Question: I have 'UIViewController' as a 'rootViewController' and I want to navigate from 'UIViewController' to 'UITabBarController' after click button1.

navigate to tab1 after click on button1. ignore other button
here is my IBAction method for btn1
'''
- (IBAction)btn1Click:(id)sender {
}
'''
Appreciate for help
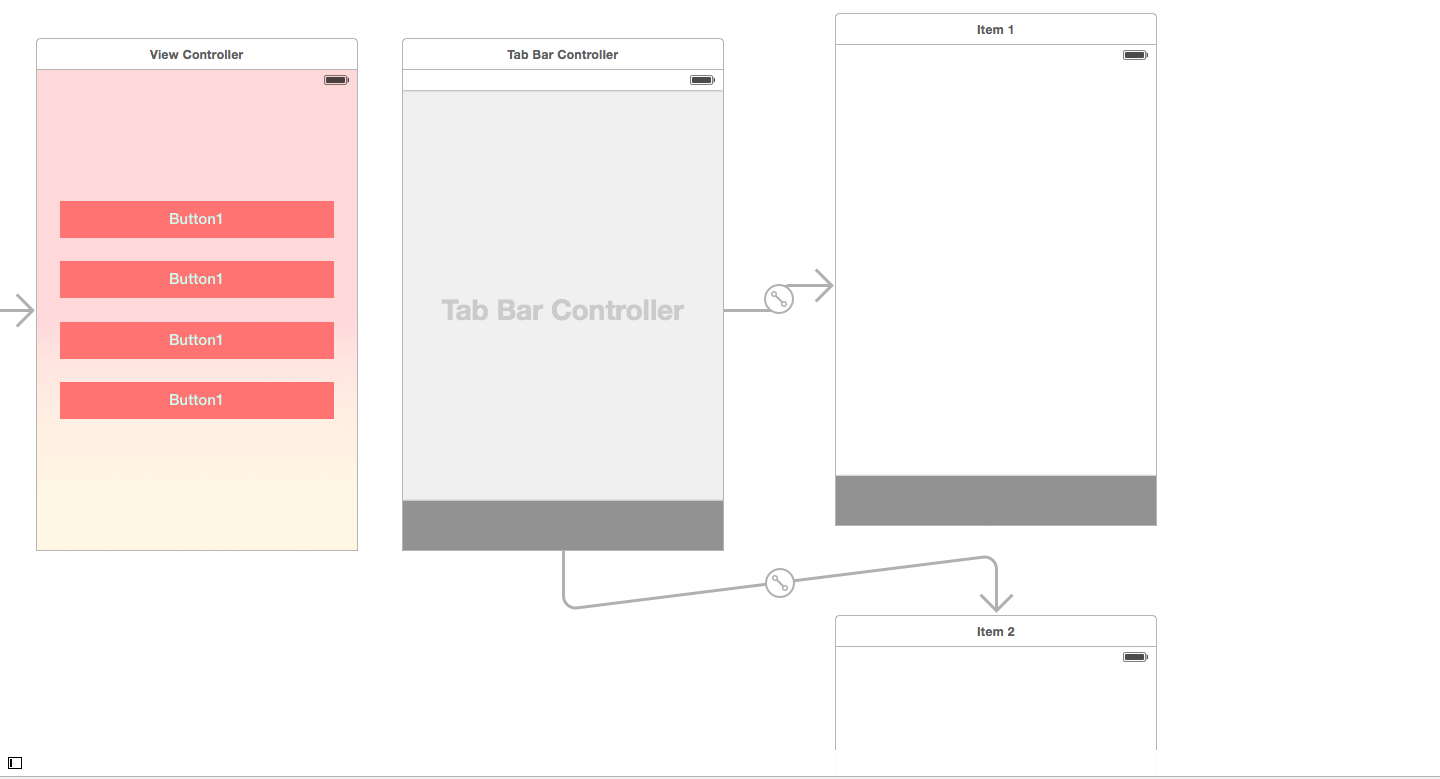
Answer: First You need to give 'storyboardID' to UITabBarController using storyboard, such as 'tabVC'. After that write below code to open the 'UITabBarController' as model segue.
'''
-(IBAction)btn1Click:(id)sender {
UITabbarController *tabVC = [self.storyboard instantiateViewControllerWithIdentifier:@"tabVC"];
[self presentViewController:tabVC animated:YES completion:nil];
}
'''